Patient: sex M, age 30
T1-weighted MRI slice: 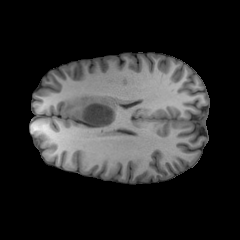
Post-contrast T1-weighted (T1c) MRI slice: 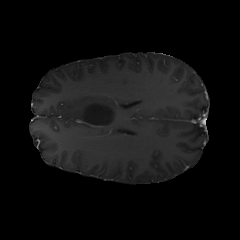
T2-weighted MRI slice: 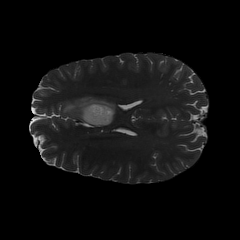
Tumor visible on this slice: yes
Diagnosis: Astrocytoma, IDH-mutant
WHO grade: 2